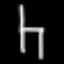
Label: chair